Question: Hi all I'm using a HashMap to hold one of my object with a string key. when I put an object with a key it has no problem, when I put my second object I got my object added but can't get it with its key. Somewhat it goes to somewhere that is "next". I took a screenshot from debug mode (eclipse), below

although size shows 2, I can't see my second item in hashmap, but in other hashmap's next node.
To note something I use my key like in a form "name.tag", tag and name in same time can never be the same, but "tag" can be the same. does hashmap has something to do with dot operator when evaluating keys? I hope I could write clearly,
Thanks in advance
Edit:
Here is a piece of code I use to create my hashmap
'''
private HashMap<String,ParameterItem> parseParametersNode(DataModel parent,Element element){
NodeList parameterChilds=element.getChildNodes();//gep element parameters
HashMap<String, ParameterItem> parameterItems=new HashMap<String, ParameterItem>();
for(int i=0;i<parameterChilds.getLength();i++){
if(parameterChilds.item(i).getNodeType()==Node.ELEMENT_NODE){
Element el=(Element) parameterChilds.item(i);
NamedNodeMap atts=el.getAttributes();
ParameterItem item=new ParameterItem();
for(int j=0;j<atts.getLength();j++){
Attr attribute=(Attr) atts.item(j);
String attributeValue=attribute.getValue();
String attributeName=attribute.getName();
item.setParsedProperty(attributeName, attributeValue);
} /*check attributes later*/
//finish loop and insert paramitem to params
String key="key"+i;
if(item.getTag()!=null && item.getName()!=null)
key=item.getName()+"."+item.getTag();
parameterItems.put(key, item);
// testParam=item;
// parameterItems.put(key, testParam);
}
}
return parameterItems;
}
'''
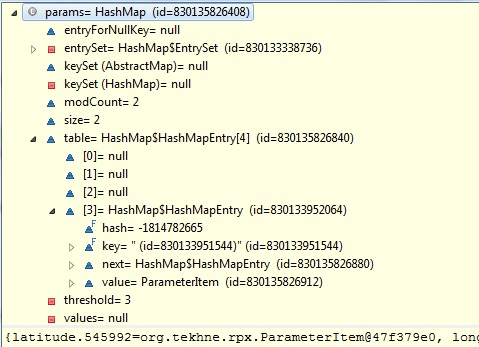
Answer: There is not really a problem here: you have a <URL>, so the chance of that with random data is 25 percent. Your size incremented just fine. The 'next' is the internal implementation's way of pointing to . If the number of elements in each buckets gets too big, Java will internally into more buckets.
I do not see why you need a HashTable here since you are numbering your keys consecutively (you could use an 'ArrayList'), but maybe this is just starter code and your real use case is different.